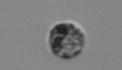
Label: Amoeba